This time-domain trace was recorded on a rotor test rig. Classify the rotor condition as one of: normal, misalignment, unbalance, looseness.
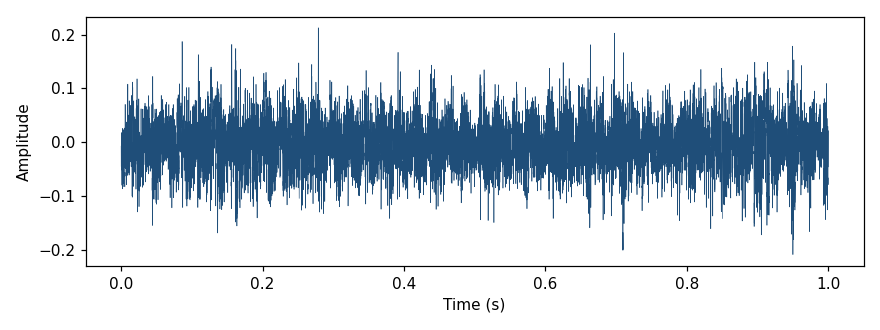
Answer: misalignment